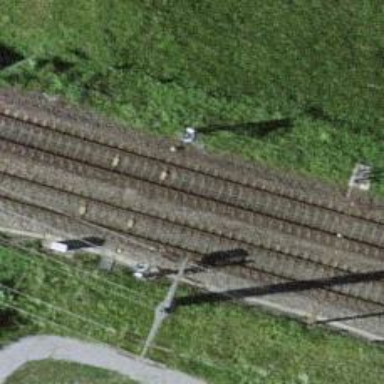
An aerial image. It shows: Railway signal.